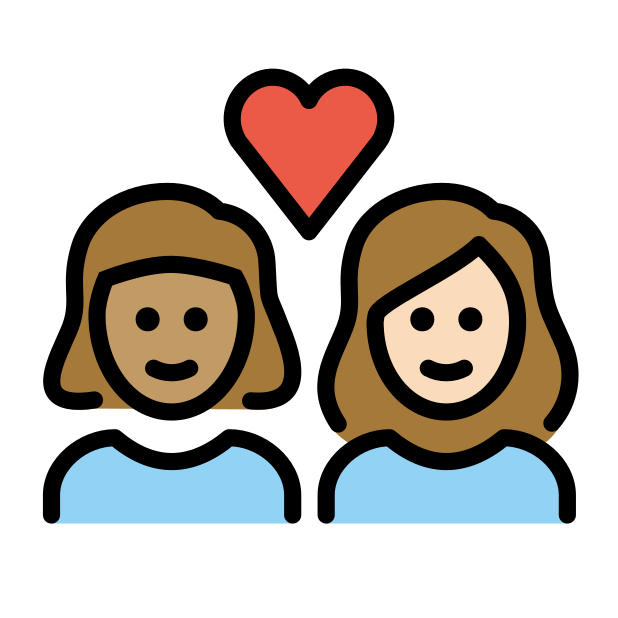
couple with heart: woman, woman, medium skin tone, light skin tone